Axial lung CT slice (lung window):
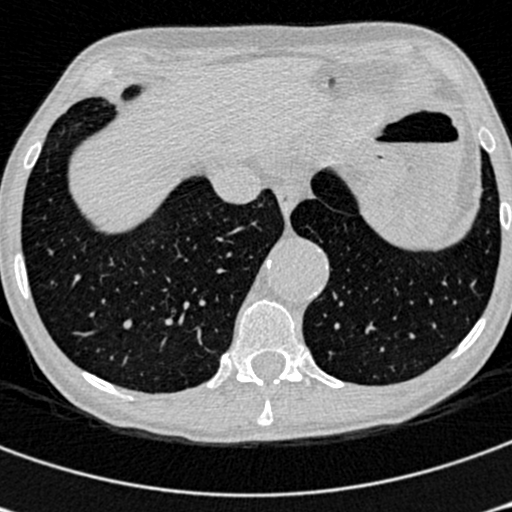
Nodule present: no